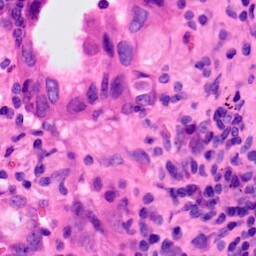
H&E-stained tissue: Lung